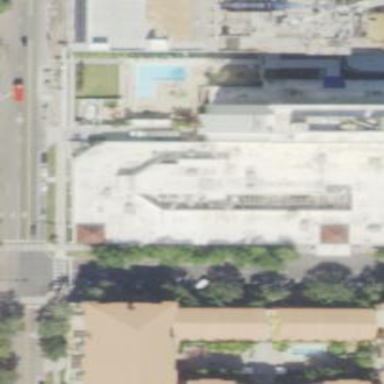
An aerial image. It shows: Hotel building.